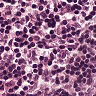
Metastatic tissue present: no